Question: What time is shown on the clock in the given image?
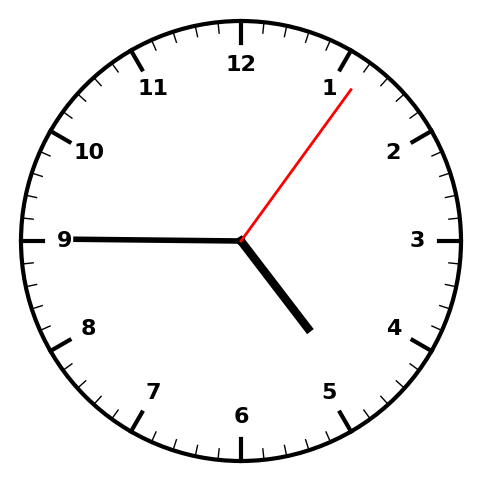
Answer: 04:45:06